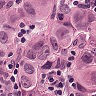
Metastatic tissue present: yes